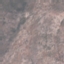
Land use / land cover: HerbaceousVegetation